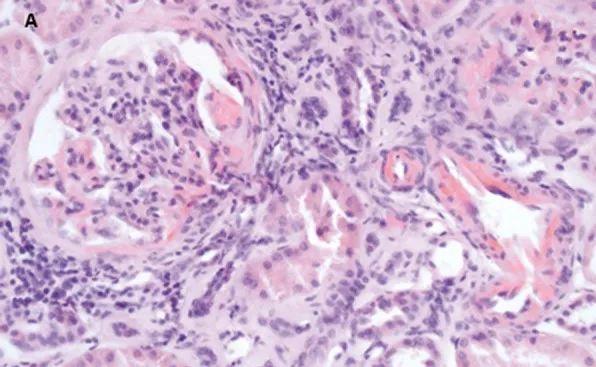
Obesity-associated vascular and mesangial AA amyloidosis. Congo red staining highlights mainly vascular amyloid deposits and scant amyloid deposition in the mesangium.
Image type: pathology (congo_red)